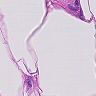
Metastatic tissue present: no